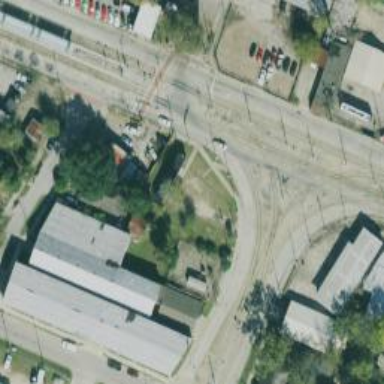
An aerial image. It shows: Light rail service yard with electrified contact lines.